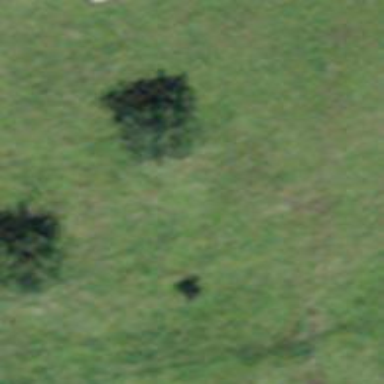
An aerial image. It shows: Beautiful tree in nature.